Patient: sex F, age 67
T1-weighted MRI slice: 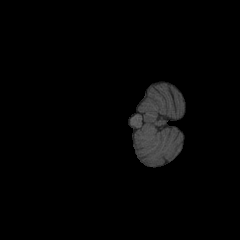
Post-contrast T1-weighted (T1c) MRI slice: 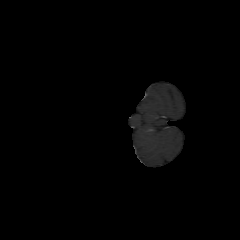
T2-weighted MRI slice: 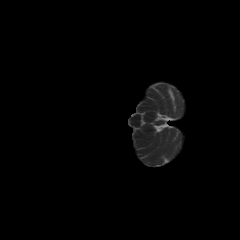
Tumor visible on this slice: no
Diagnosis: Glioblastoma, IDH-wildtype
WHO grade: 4